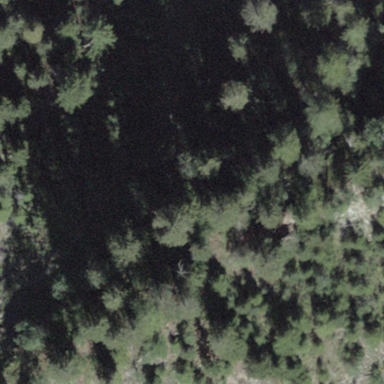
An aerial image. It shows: Forest with mix of leaf types.